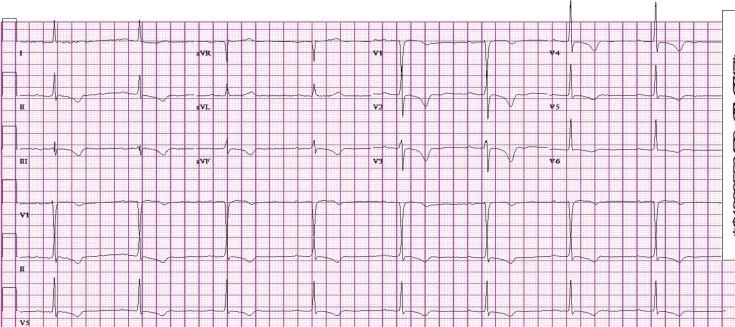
12-lead EKG obtained three weeks earlier showing first degree heart block with T-wave inversions during normal conduction at slower rate of 49.
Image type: electrography (ekg)